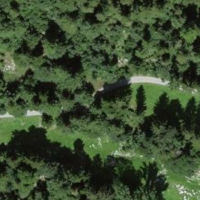
EUNIS habitat code: 41
Species observed at this site:
Teucrium scorodonia